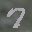
Label: 7